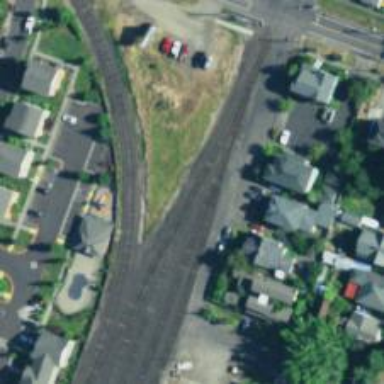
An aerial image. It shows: Railway siding with rails.